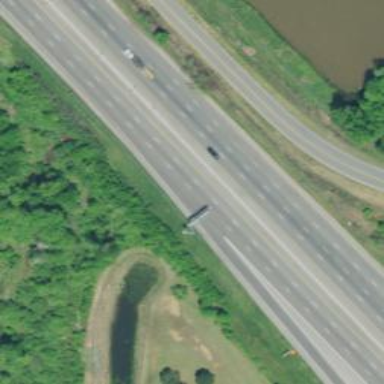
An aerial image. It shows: Motorway junction.